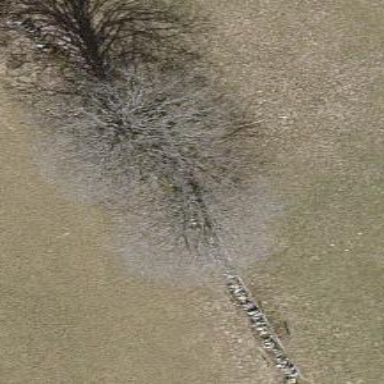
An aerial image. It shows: Broadleaved tree in natural setting.